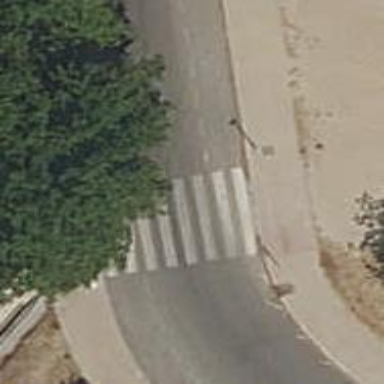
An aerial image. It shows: Marked crossing on the road.